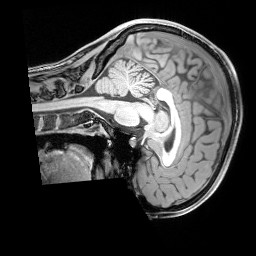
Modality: T1w
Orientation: sagittal
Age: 20
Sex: female
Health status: healthy
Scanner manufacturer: siemens
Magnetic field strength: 3 T
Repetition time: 1.65 s
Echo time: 0.00182 s